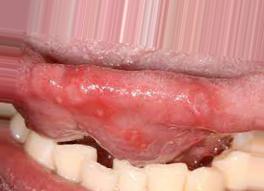
Condition: Mouth Ulcer